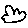
Label: cloud